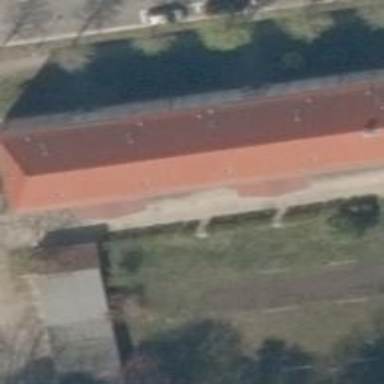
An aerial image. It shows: Apartment building with hipped roof.